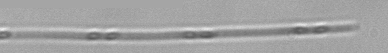
Label: Leptocylindrus